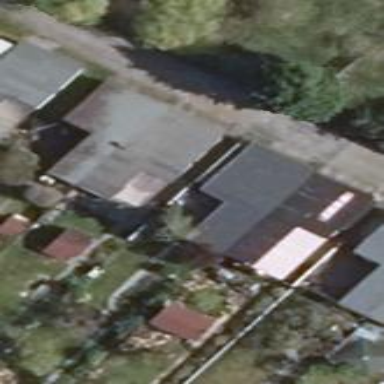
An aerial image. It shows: Group of garages.